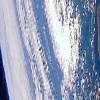
Label: cloud